Question: Happy New Year for everyone! :)
I have a 'JTable' inside 'JScrollPane' ('fillsViewportHeight' is 'true') and want to enable row selection from the end when drag starts outside the table (as shown on the pic)

'''
public class SimpleTableDemo extends JPanel {
public SimpleTableDemo() {
super(new BorderLayout(0, 0));
String[] columnNames = { "First Name", "Last Name", "Sport", "# of Years", "Vegetarian" };
Object[][] data = { { "Kathy", "Smith", "Snowboarding", new Integer(5), new Boolean(false) }, { "John", "Doe", "Rowing", new Integer(3), new Boolean(true) }, { "Sue", "Black", "Knitting", new Integer(2), new Boolean(false) }, { "Jane", "White", "Speed reading", new Integer(20), new Boolean(true) }, { "Joe", "Brown", "Pool", new Integer(10), new Boolean(false) } };
final JTable table = new JTable(data, columnNames);
table.setPreferredScrollableViewportSize(new Dimension(500, 70));
table.setFillsViewportHeight(true);
JScrollPane scrollPane = new JScrollPane(table);
add(scrollPane, BorderLayout.CENTER);
}
private static void createAndShowGUI() {
JFrame frame = new JFrame("SimpleTableDemo");
frame.setDefaultCloseOperation(JFrame.EXIT_ON_CLOSE);
frame.setSize(700, 400);
SimpleTableDemo newContentPane = new SimpleTableDemo();
newContentPane.setOpaque(true);
frame.setContentPane(newContentPane);
frame.setVisible(true);
}
public static void main(String[] args) {
javax.swing.SwingUtilities.invokeLater(new Runnable() {
public void run() {
createAndShowGUI();
}
});
}
}
'''
How can I do that?
The of 'JTable' is to select all rows from start to current one, if I start selection lower the last row. to select only that rows which was under the mouse while I've dragged the mouse up (as I've shown in picture).
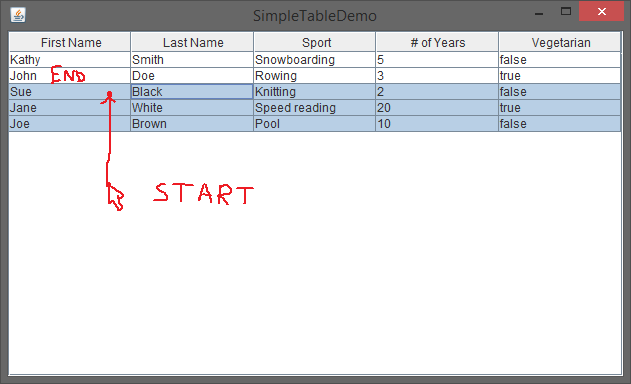
Answer: Ingredients:
- -
Something like:
'''
MouseListener l = new MouseAdapter() {
@Override
public void mousePressed(MouseEvent e) {
Rectangle lastRow = table.getCellRect(table.getRowCount() - 1, 0, false);
if (e.getY() < lastRow.y + lastRow.height) return;
System.out.println(table);
table.getSelectionModel().setAnchorSelectionIndex(table.getRowCount()-1);
}
};
table.addMouseListener(l);
'''